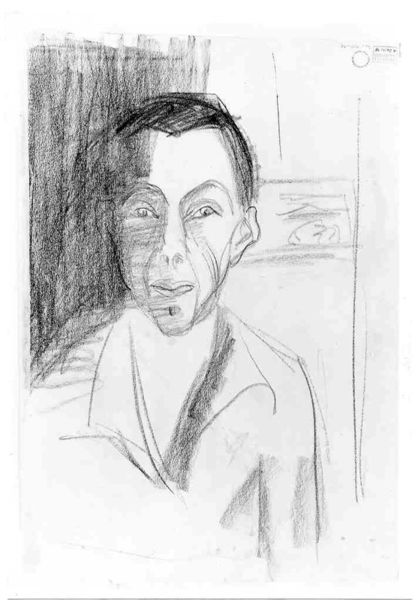
Titel: Stillleben mit Blumenvase
Künstler: Ernst Ludwig Kirchner
Standort: Karlsruhe
Institution: Staatliche Kunsthalle Karlsruhe
Schlagwörter: dunkel, kopf, mann, schatten, weiß, grob, kirchner, fenster, frisur, grau, haar, hintergrund, kreide, licht, mund, nase, ohr, raum, schwarz, skizze, stirn, tür, zeichnung, zimmer, blick, haus, expressionismus, anzug, hemd, jacke, wand, augen, blass, falten, gesicht, kragen, mensch, trauer, bildnis, herr, innenraum, portrait, porträt, signatur, vorhang, brücke, haare, blatt, augenbrauen, brustbild, en face, frontal, kinn, kontrast, lippen, ohren, traurig, schnell, lächeln, papier, studie, moderne, furchen, modern, graphik, spitz, ernst, grübchen, schmal, brauen, schlitzaugen, kinnbärtchen, revers, selbstporträt, eingang, klingel, schild, kohle, druck, schraffur, scharz, schwarzweiß, strich, schawrz, selbstbildnis, bleistift, entwurf, kohlezeichnung, geheimratsecken, nasenlöcher, selbstportrait, fragend, schraffierung, verschattet, graphit, blöd, skizzenhaft, offenes hemd, briefkasten, ernst ludwig kirchner, schrafiert, kritzel, kinnd, fronntal, hintergrunddunkel, klingelschild